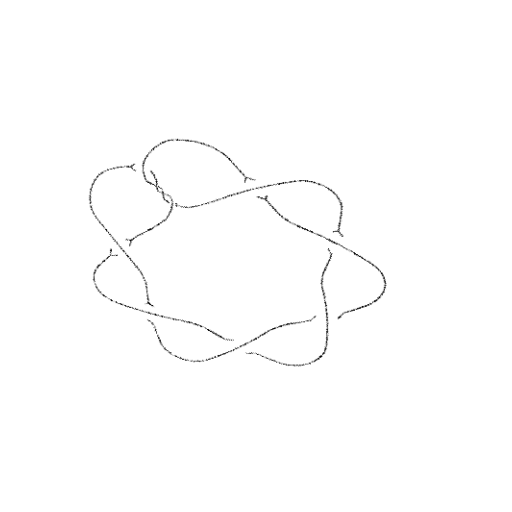
Crossing number: 10